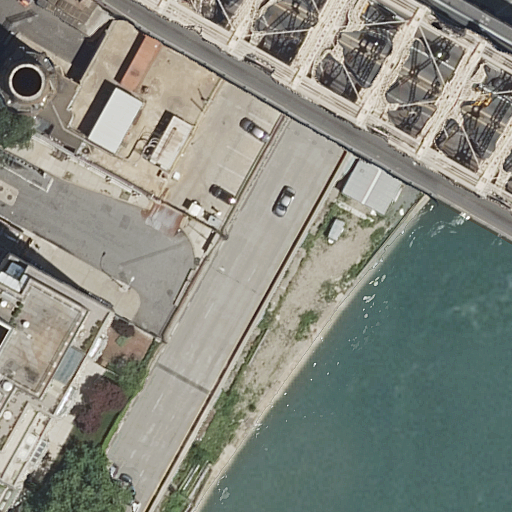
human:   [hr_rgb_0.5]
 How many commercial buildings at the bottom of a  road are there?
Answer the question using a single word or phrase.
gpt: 0

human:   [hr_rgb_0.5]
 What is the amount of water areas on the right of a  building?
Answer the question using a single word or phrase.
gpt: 1

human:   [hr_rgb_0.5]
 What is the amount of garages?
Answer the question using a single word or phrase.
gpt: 0

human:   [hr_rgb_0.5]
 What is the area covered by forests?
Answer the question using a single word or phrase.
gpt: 0m2

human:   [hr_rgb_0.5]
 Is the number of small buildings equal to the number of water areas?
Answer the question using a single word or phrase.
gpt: yes

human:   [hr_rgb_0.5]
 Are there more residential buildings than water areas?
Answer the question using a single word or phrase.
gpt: yes

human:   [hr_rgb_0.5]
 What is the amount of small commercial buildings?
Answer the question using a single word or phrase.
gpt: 0

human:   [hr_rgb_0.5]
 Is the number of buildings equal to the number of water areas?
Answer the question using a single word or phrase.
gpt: no

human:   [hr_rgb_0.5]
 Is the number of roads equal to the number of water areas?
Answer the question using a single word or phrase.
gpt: no

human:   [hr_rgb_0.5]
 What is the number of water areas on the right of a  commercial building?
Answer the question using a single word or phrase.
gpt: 0

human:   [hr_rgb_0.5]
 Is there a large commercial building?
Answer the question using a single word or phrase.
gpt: no

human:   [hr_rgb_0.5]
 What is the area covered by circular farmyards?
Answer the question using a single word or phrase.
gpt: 0m2

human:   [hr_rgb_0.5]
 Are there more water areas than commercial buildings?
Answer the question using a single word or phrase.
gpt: yes

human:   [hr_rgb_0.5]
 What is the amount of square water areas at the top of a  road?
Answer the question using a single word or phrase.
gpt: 0

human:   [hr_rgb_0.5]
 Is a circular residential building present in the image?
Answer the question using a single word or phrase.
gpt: no

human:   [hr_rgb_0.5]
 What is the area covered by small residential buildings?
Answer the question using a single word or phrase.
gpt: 14m2

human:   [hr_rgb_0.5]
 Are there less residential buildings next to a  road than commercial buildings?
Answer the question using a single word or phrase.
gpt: no

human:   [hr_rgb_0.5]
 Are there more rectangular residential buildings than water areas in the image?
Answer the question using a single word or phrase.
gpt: yes

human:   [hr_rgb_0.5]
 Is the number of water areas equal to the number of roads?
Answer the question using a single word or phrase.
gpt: no

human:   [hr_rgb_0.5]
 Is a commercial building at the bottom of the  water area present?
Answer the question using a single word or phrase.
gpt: no

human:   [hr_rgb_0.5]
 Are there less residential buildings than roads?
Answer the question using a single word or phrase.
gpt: yes

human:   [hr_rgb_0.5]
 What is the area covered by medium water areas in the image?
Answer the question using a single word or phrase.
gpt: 0m2

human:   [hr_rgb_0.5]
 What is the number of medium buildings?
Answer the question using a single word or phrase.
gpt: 1

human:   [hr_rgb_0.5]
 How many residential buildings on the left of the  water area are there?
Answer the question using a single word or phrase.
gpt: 3

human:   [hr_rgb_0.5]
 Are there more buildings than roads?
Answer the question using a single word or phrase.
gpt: no

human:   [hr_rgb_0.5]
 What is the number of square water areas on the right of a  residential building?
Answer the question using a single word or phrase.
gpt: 0

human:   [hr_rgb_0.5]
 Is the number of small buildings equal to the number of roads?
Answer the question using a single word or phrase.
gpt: no

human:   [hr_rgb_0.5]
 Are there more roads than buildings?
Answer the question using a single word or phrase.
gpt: yes

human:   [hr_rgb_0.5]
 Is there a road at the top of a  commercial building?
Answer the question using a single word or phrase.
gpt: no

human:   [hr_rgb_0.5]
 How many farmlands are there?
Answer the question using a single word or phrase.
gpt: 0

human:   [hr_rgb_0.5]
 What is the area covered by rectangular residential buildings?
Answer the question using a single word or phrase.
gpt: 165m2

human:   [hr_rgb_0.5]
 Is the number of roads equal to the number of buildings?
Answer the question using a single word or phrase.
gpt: no

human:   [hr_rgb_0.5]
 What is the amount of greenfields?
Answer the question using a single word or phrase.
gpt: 0

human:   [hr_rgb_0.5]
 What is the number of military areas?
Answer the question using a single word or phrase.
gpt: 0

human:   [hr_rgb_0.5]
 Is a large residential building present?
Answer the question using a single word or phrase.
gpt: yes

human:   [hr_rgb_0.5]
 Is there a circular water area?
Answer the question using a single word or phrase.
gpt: no